Question: I want to add spaces between columns without losing the grid system layout , when I add margin to the card the layout become 3 cards not 4
here is the code , the problem is that i can't control the spacing between cards and it should be four cards in every row
'''
<div class ="container">
<div class ="row">
<div class ="d-flex flex-wrap">
<div class ="card p-0 col-12 col-lg-3">
<img src = "#">
[i write the title here]<p> .... </p>
</div>
<div class ="card p-0 col-12 col-lg-3">
<img src = "#">
<p> .... </p>
</div>
<div class ="card p-0 col-12 col-lg-3">
<img src = "#">
<p> .... </p>
</div>
<div class ="card p-0 col-12 col-lg-3">
<img src = "#">
<p> .... </p>
</div>
</div>
</div>
</div>
<style>
.card img{
width:100%;
}
..card p{
width:100%;
color : green;
font-size :18px;
float:right
}
</style>
'''

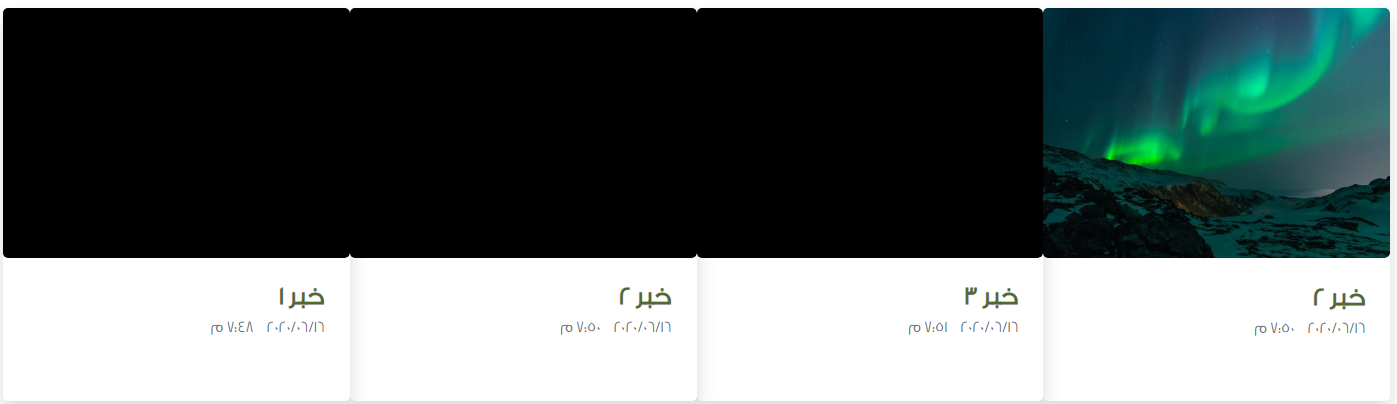
Answer: Similar questions have been asked before:
<URL>
<URL>
Adjust the spacing by adjusting the padding. Also, 'card' should be inside columns and columns are always inside 'row'. For example, here 'px-4' increases the spacing:
'''
<div class="row">
<div class="col-12 col-lg-3">
<div class="card">
<img src="#"> [i write the title here]<p> .... </p>
</div>
</div>
<div class="px-4 col-12 col-lg-3">
<div class="card">
<img src="#">
<p> .... </p>
</div>
</div>
<div class="px-4 col-12 col-lg-3">
<div class="card">
<img src="#">
<p> .... </p>
</div>
</div>
<div class="col-12 col-lg-3">
<div class="card">
<img src="#">
<p> .... </p>
</div>
</div>
</div>
'''
<URL>